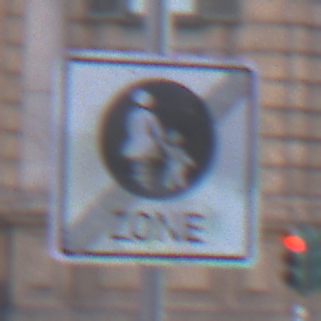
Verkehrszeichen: EndeFussgaengerzone
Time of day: SunriseSunset
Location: Outdoor (Urban)
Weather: PartlyCloudy
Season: NotSpecified
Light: Natural